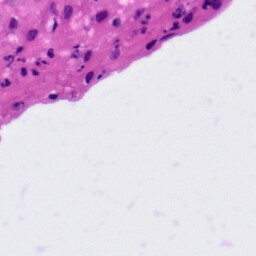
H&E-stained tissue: Tonsil